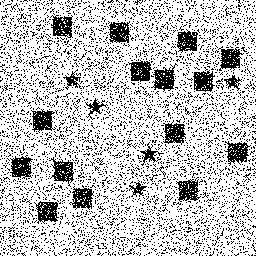
Squares: 15
Triangles: 0
Stars: 5
Total shapes: 20